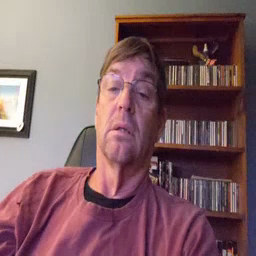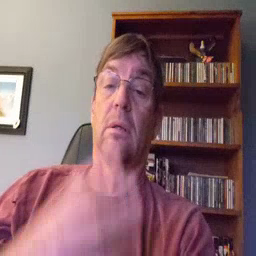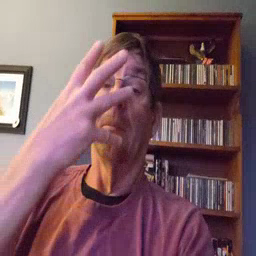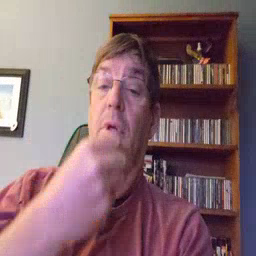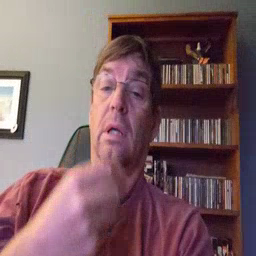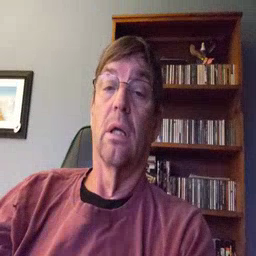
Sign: pretty